Question: I am a new user to ms access and just now started using MS access 2003. I want to apply equality join in expression builder in a form. I want to populate from Employee table when =
I am trying this:
> =[Employees]![EmpLastName] WHERE( ([SalesHistoryToExcelFormRawData]![ordSalesRep]) = ([Employees]![EmpNo]) )
But I am getting invalid syntax error. Help will be appreciated. I spent a lot of time in googling how to use where clause in expression builder but no luck :(
Is there any other way I can achieve this.
I am novice to ms access and started using two days ago. Please let me know if my approach is wrong.
Thanks

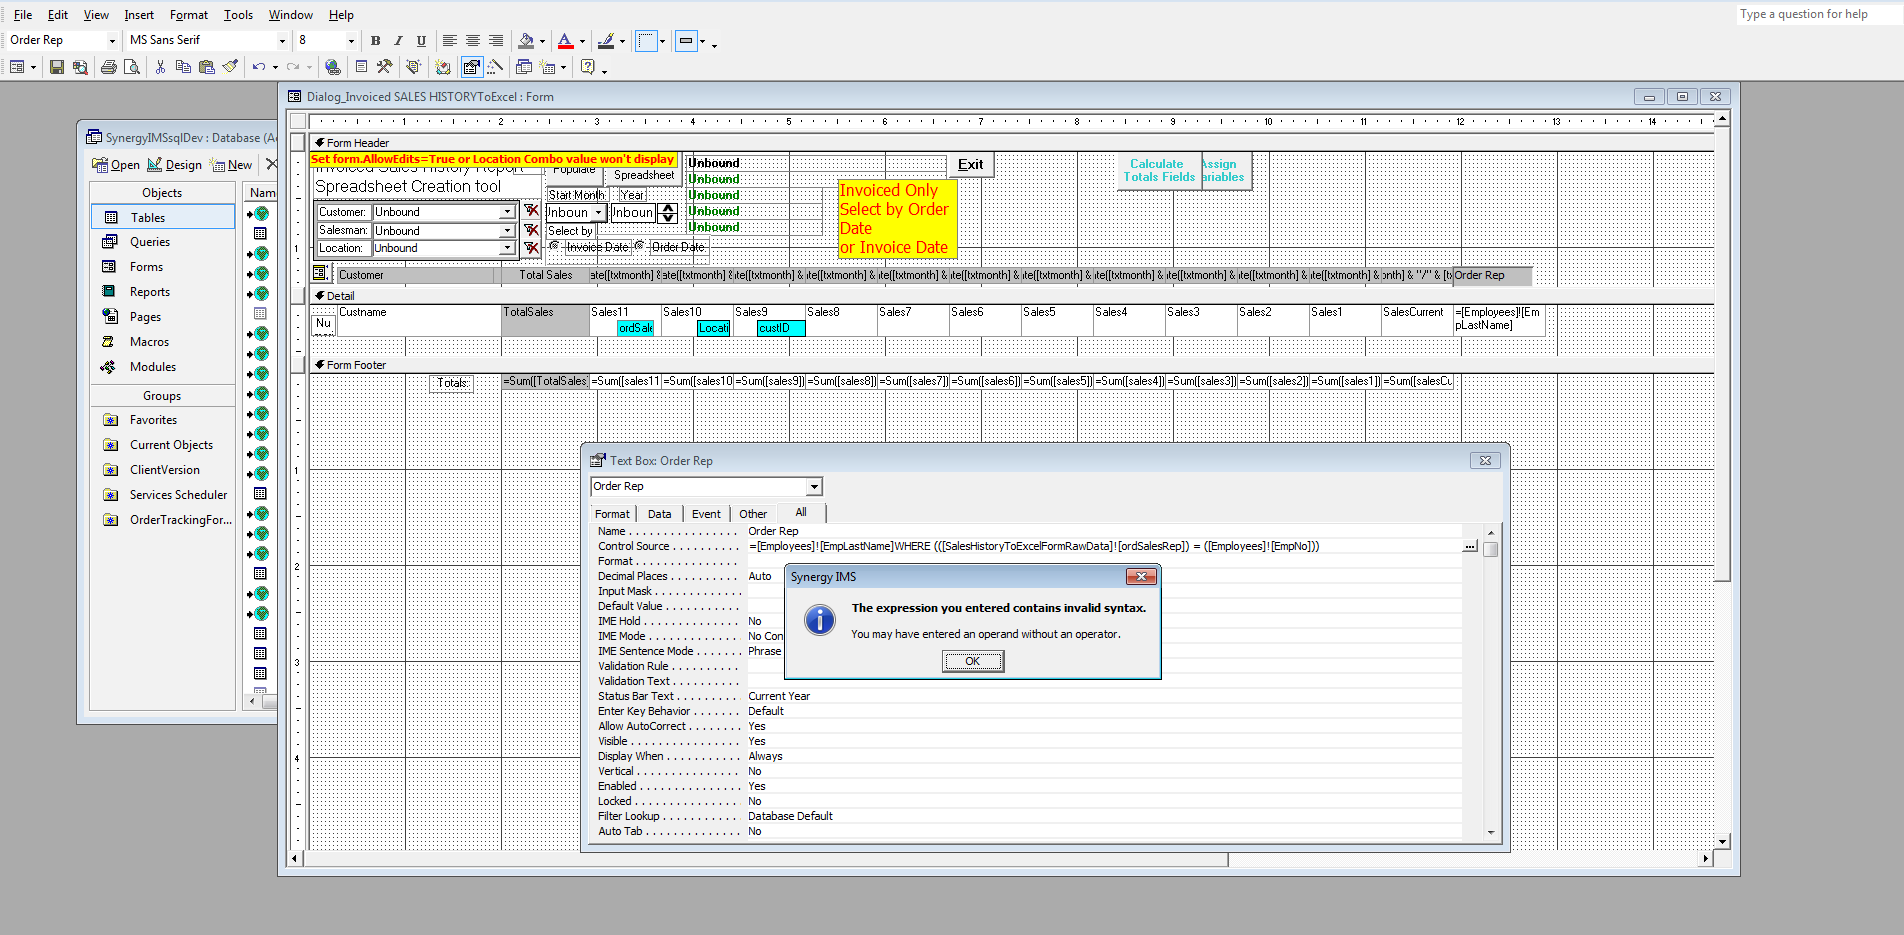
Answer: You should probably be using 'Dlookup()' in your expression. Example: '=Dlookup("[EmpLastName]","[Employees]","[EmpNo]=" & [ordSalesRep]))"'. Read the help for 'Dlookup', as it is very useful in a form context.